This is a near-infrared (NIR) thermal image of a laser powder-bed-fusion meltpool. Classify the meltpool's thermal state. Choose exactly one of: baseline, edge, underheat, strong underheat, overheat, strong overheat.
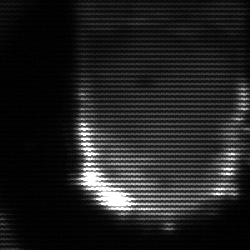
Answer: baseline